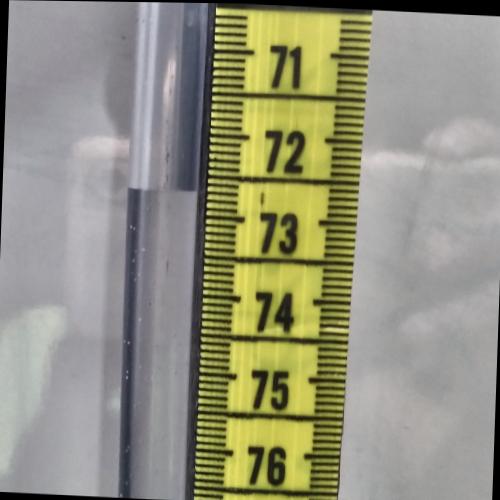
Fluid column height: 72.7 cm